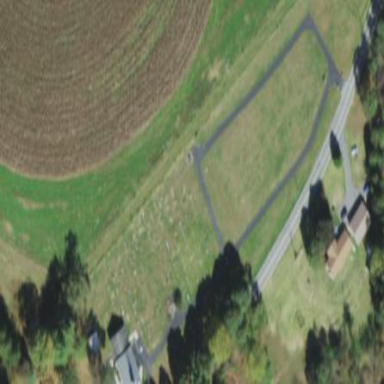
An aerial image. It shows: Cemetery with place of worship.